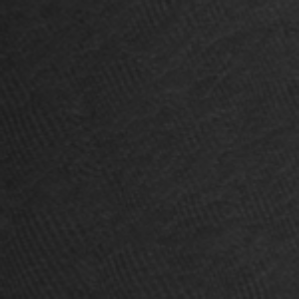
Label: frost